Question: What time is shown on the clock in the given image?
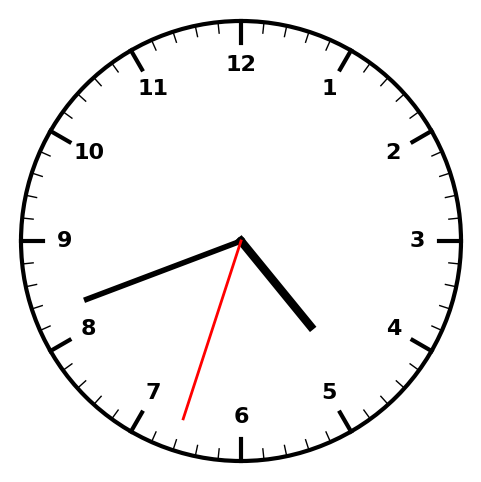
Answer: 04:41:33